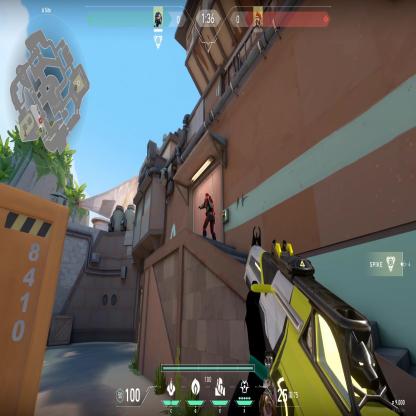
Label: enemy